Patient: sex F, age 63
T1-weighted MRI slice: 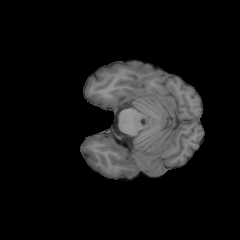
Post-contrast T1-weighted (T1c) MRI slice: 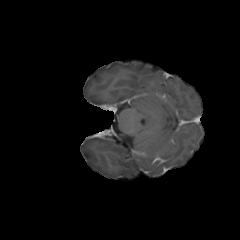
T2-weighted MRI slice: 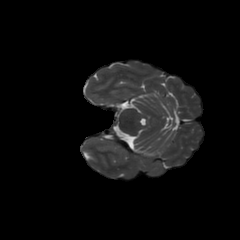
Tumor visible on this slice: no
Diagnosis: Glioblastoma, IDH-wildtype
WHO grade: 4